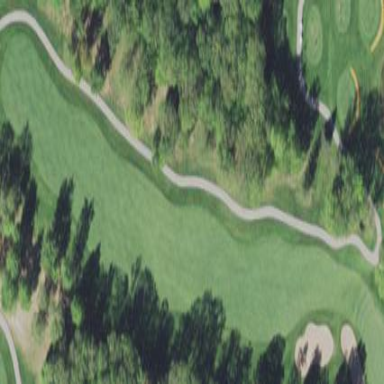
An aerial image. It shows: Grassy area designated as golf fairway.